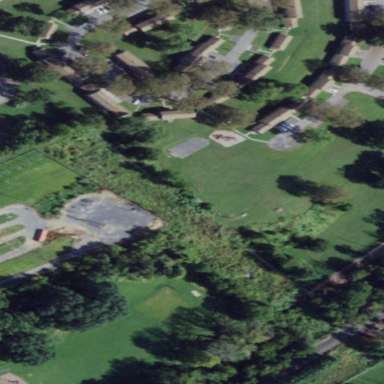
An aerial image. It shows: Recreation ground.